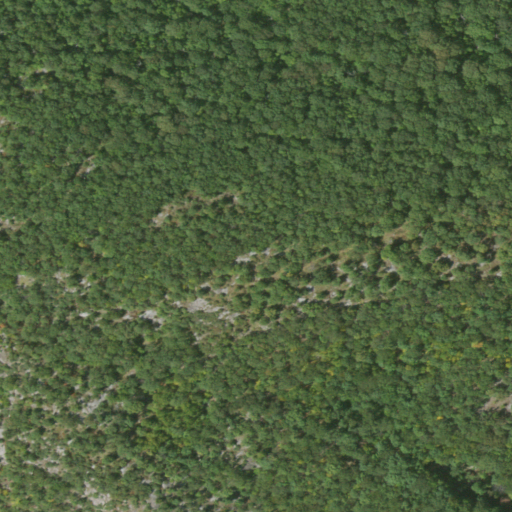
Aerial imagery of mountain in New York named Pingyp Mountain containing only deciduous forest